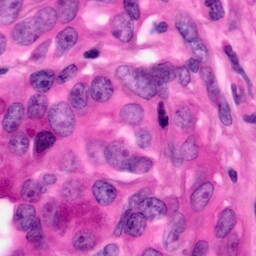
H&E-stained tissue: Pancreatic